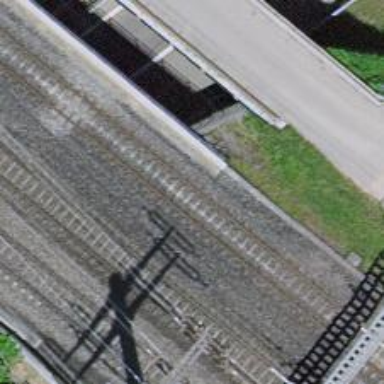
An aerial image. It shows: Single-track electrified railway with contact line.